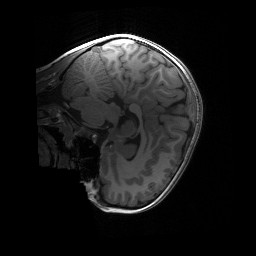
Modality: T1w
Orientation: sagittal
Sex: male
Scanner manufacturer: siemens
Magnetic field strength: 3 T
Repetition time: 1.9 s
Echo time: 0.00243 s